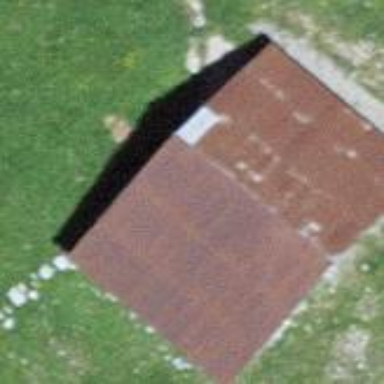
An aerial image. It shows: Barn.